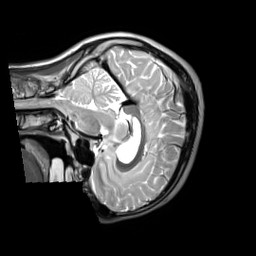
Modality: T2w
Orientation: sagittal
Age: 23
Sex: male
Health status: ill
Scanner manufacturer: siemens
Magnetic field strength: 3 T
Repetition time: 2.8 s
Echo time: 0.326 s